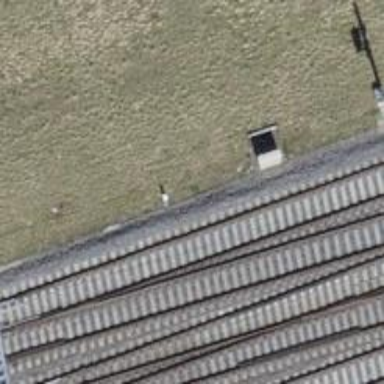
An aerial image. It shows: Railway track with contact lines for electrification.